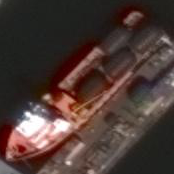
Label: civil